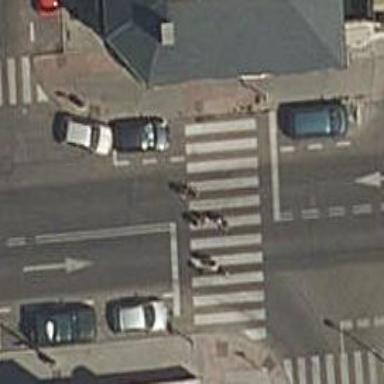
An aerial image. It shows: Zebra crossing on the road.